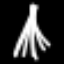
Label: The Eiffel Tower